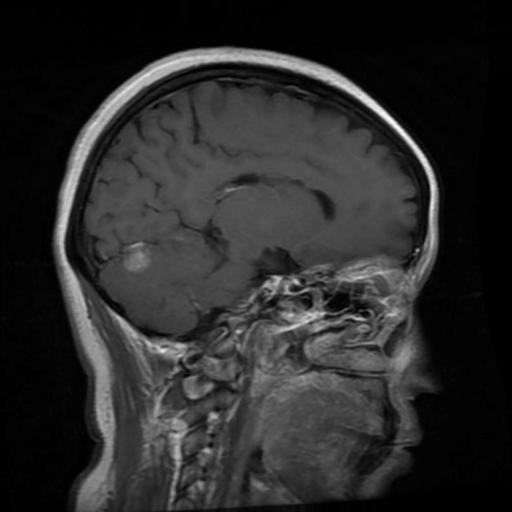
Label: meningioma